Question: I am trying to deserialize JSON to C# list. I have the Jquery code as,
'''
$(document).ready(function () {
$("#btn_check").click(function () {
var str="";
x = $("#frm").serializeArray();
$("#Label1").empty();
$.each(x, function (i, field) {
// $("#Label1").append(field.name + ":" + field.value + " ");
str = str + field.name + ":" + field.value + " ";
});
var jsonstr=JSON.stringify(str); });
});
'''
after stringify, I get something weird as jsonstr=
__VIEWSTATE:/wEPDwUKLTg1MjI5MDU0MWQYAQUeX19Db250cm9sc1JlcXVpcmVQb3N0QmFja0tleV9fFjIFB2NoZWNrXzAFB2NoZWNrXzEFB2NoZWNrXzIFB2NoZWNrXzMFB2NoZWNrXzQFB2NoZWNrXzUFB2NoZWNrXzYFB2NoZWNrXzcFB2NoZWNrXzgFB2NoZWNrXzkFCGNoZWNrXzEwBQhjaGVja18xMQUIY2hlY2tfMTIFCGNoZWNrXzEzBQhjaGVja18xNAUIY2hlY2tfMTUFCGNoZWNrXzE2BQhjaGVja18xNwUIY2hlY2tfMTgFCGNoZWNrXzE5BQhjaGVja18yMAUIY2hlY2tfMjEFCGNoZWNrXzIyBQhjaGVja18yMwUIY2hlY2tfMjQFCGNoZWNrXzI1BQhjaGVja18yNgUIY2hlY2tfMjcFCGNoZWNrXzI4BQhjaGVja18yOQUIY2hlY2tfMzAFCGNoZWNrXzMxBQhjaGVja18zMgUIY2hlY2tfMzMFCGNoZWNrXzM0BQhjaGVja18zNQUIY2hlY2tfMzYFCGNoZWNrXzM3BQhjaGVja18zOAUIY2hlY2tfMzkFCGNoZWNrXzQwBQhjaGVja180MQUIY2hlY2tfNDIFCGNoZWNrXzQzBQhjaGVja180NAUIY2hlY2tfNDUFCGNoZWNrXzQ2BQhjaGVja180NwUIY2hlY2tfNDgFCGNoZWNrXzQ5s98N0sYArkR3uk7Sb4bJWOocOpU= __VIEWSTATEGENERATOR:172284EE __EVENTVALIDATION:/wEWNAKauo6nDAK5rJ0YAp7D/4IGAoPa4e0LAujww9gBAs2HpsMHArKeiK4NApe16pgDAvzLzIMJApH2i8IBAvaM7qwHAp7Dv7UBAp7Dq9oIAp7Dl/8PAp7Dg6QHAp7Dj6IEAp7D+8YLAp7D5+sCAp7D05AKAp7Dn9wLAp7Di4EDAoPaoaAHAoPajcUOAoPa+ekFAoPa5Y4NAoPa8YwKAoPa3bEBAoPaydYIAoPatfsPAoPagccBAoPa7esIAujwg4sNAujw768EAujw29QLAujwx/kCAujw0/cPAujwv5wHAujwq8EOAujwl+YFAujw47EHAujwz9YOAs2H5vUCAs2H0poKAs2Hvr8BAs2HquQIAs2HtuIFAs2HoocNAs2HjqwEAs2H+tALAs2HxpwNAs2HssEEAvCFnqIPppJbhAvF8AzSoMd/uZfiRXpzWu0=
check_0 to check_1 are the dynamically created checkboxes and I want to get their values in C# as list or in any form to interpret and push them into Database.
asp.net:
'''
<form id="frm" runat="server">
<asp:Panel ID="pnl_seat" runat="server">
<asp:PlaceHolder ID="plhdr_seat" runat="server">
checkboxes are dynamically created here
</asp:PlaceHolder>
<br />
<button id="btn_check" type="button">Serialize form values</button>
<asp:Button ID="btn_submit" runat="server" Text="Submit" OnClick="btn_submit_Click" />
<br />
<asp:Label ID="Label1" runat="server" Text="Label"></asp:Label><br />
</asp:Panel>
</form>
'''
picture:
C# code:
'''
using Newtonsoft.Json;
class abc // some class
{
protected void btn_submit_Click(object sender, EventArgs e)
{
List<Test> myDeserializedObjList = (List<Test>) Newtonsoft.Json.JsonConvert.DeserializeObject(Request["jsonstr"], typeof(List<Test>));
}
}
'''
the above code I got it from <URL>.
But on running this code, I am getting an exception that "str" as "null". How to push the label1 or str to server side? Help me please.
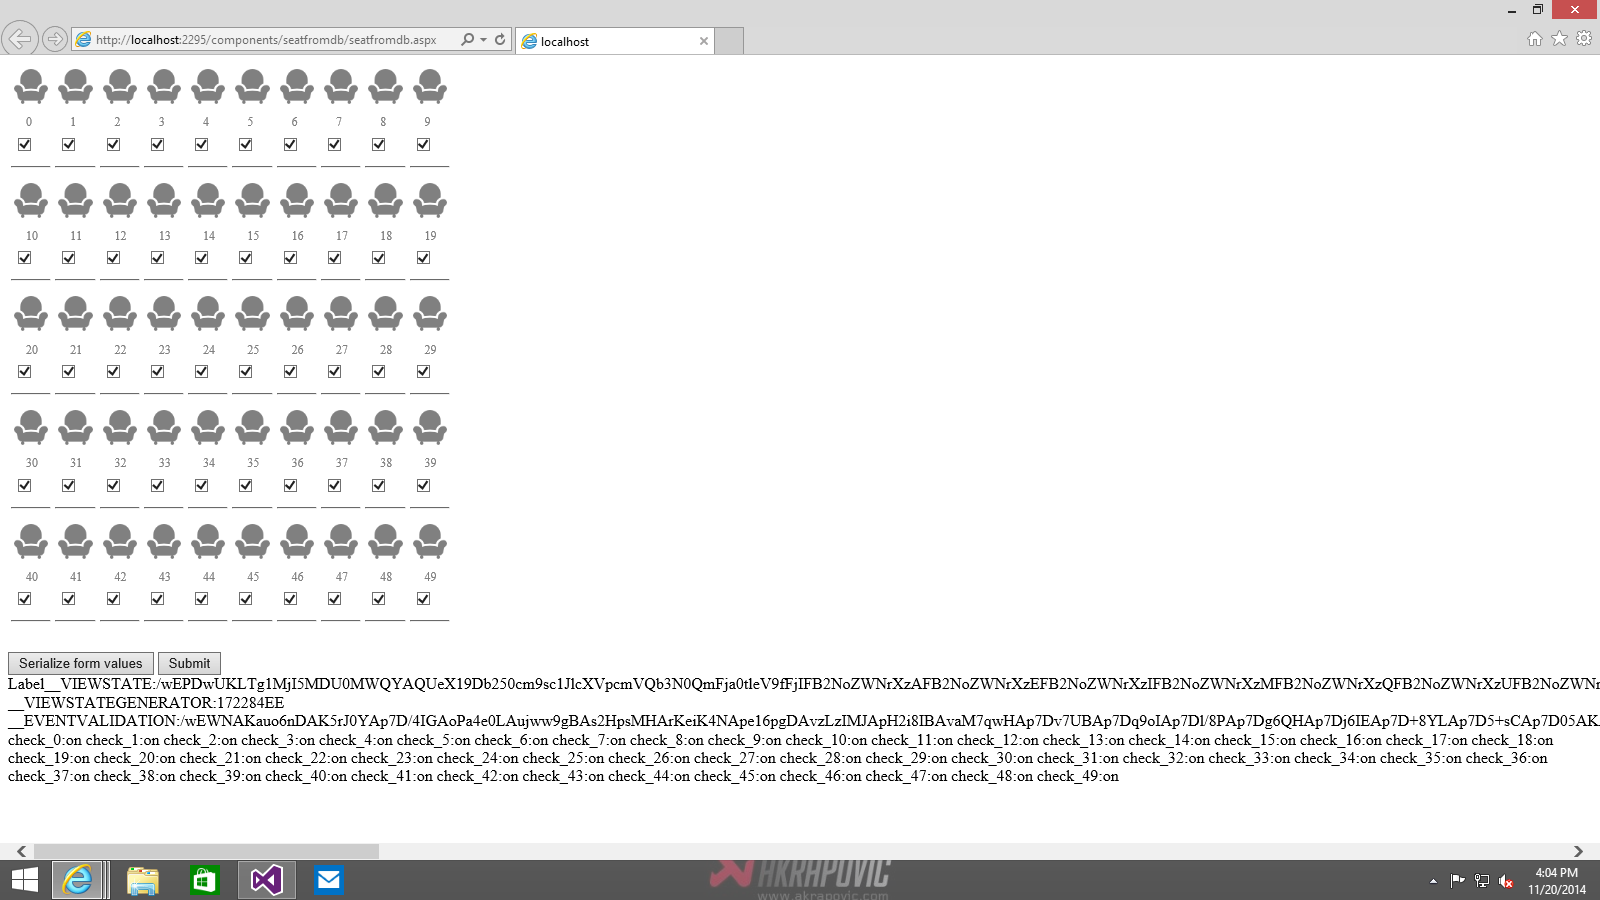
Answer: JQUERY:
'''
$(document).ready(function () {
$("#btn_check").click(function () {
var str = "";
x = $("#frm").serializeArray();
str = JSON.stringify(x);
// $("#HiddenField1").Value(str);
$('#<%=hdnSelectedTicket.ClientID %>').val(str);
<%-- $('#<%=hdnSelectedTicket.ClientID %>')--%>
});
});
'''
ASP.NET:
'''
<form id="frm" runat="server">
<asp:HiddenField ID="hdnSelectedTicket" runat="server" />
<asp:Panel ID="pnl_seat" runat="server">
<asp:PlaceHolder ID="plhdr_seat" runat="server"></asp:PlaceHolder>
<br />
<button id="btn_check" type="button">Serialize form values</button>
<asp:Button ID="btn_submit" runat="server" Text="Submit" OnClick="btn_submit_Click" />
<br />
<asp:Label ID="Label1" runat="server" Text="Label"></asp:Label><br />
</asp:Panel>
</form>
'''
C#:
'''
using Newtonsoft.Json;
protected void btn_submit_Click(object sender, EventArgs e)
{
//string a = hdnSelectedTicket.Value;
List<Test> myDeserializedObjList = (List<Test>)Newtonsoft.Json.JsonConvert.DeserializeObject (hdnSelectedTicket.Value, typeof(List<Test>));
}
'''